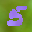
Label: 5